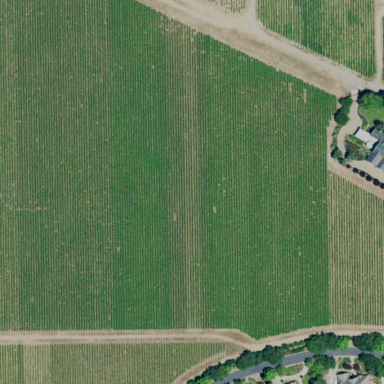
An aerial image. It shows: Vineyard growing grapes.